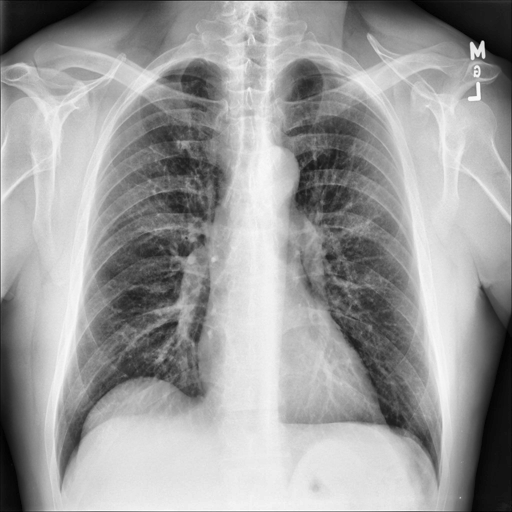
Finding: NORMAL